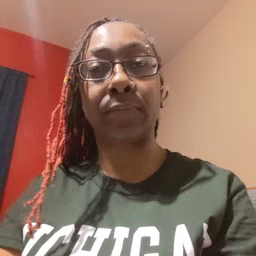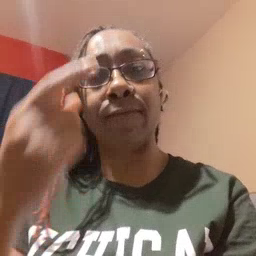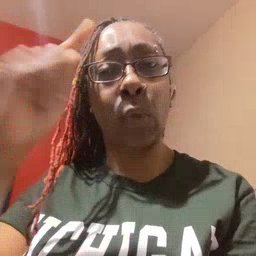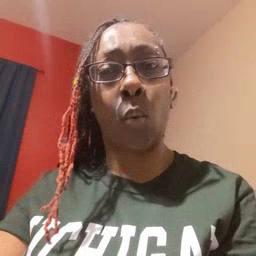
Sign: for